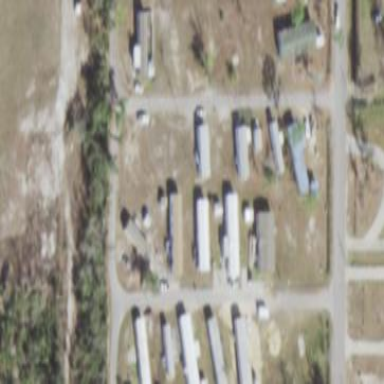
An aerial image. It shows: Residential area designated as trailer park.